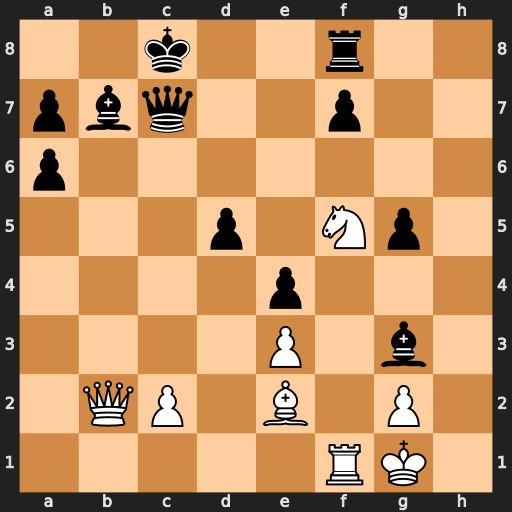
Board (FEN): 2k2r2/pbq2p2/p7/3p1Np1/4p3/4P1b1/1QP1B1P1/5RK1
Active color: w
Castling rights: -
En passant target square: -
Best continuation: Nxg3 Qxg3 Qa3 Rd8 Bxa6 Qd6 Bxb7+ Kxb7 Rxf7+ Kc8 Qxa7